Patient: sex M, age 72
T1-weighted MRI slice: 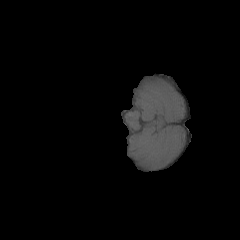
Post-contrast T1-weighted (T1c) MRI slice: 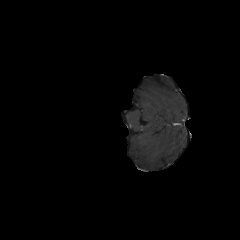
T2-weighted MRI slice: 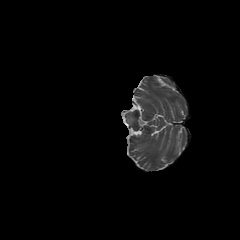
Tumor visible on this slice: no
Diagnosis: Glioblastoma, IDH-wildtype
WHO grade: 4